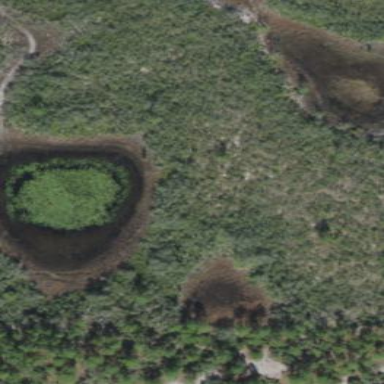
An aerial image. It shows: Marshy wetland area.